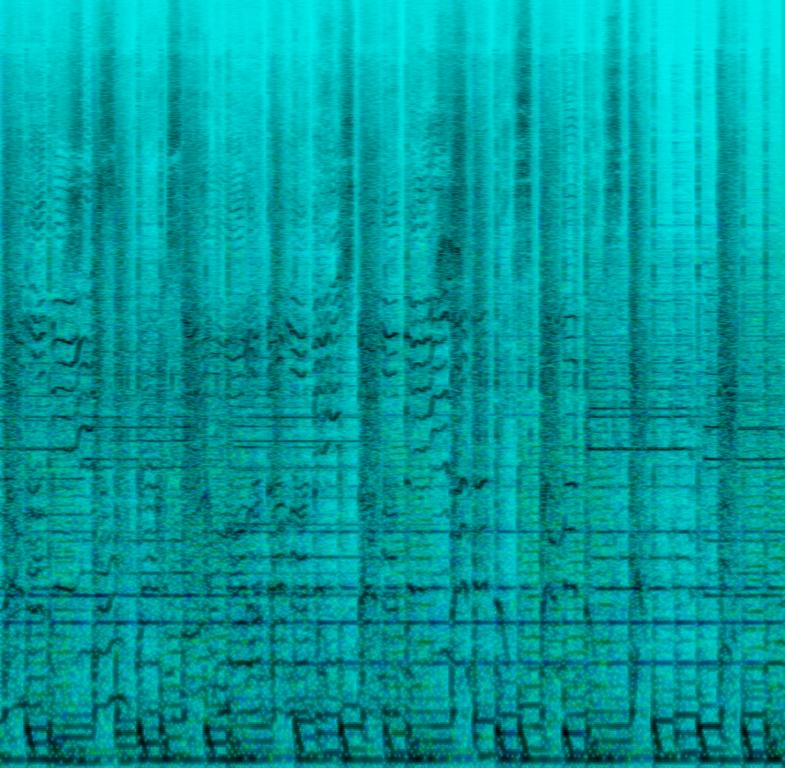
A female vocalist sings this spirited pop. The tempo is fast with infectious piano melody, slick drumming, funky bass, baritone saxophone, Hammond organ accompaniment with enthusiastic vocals. The song is fresh, youthful, buoyant; energetic, high-spirited, cheeky, suggestive, playful and groovy. This is a hit Pop Song.